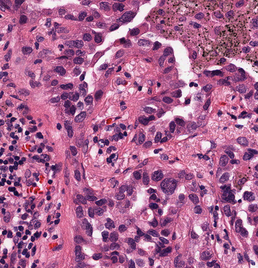
Tumor epithelial tissue: yes
Tumor-associated stroma tissue: yes
Normal tissue: no